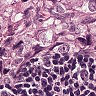
Metastatic tissue present: yes